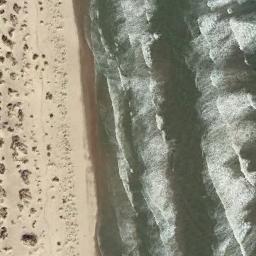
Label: beach